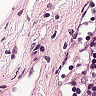
Metastatic tissue present: no